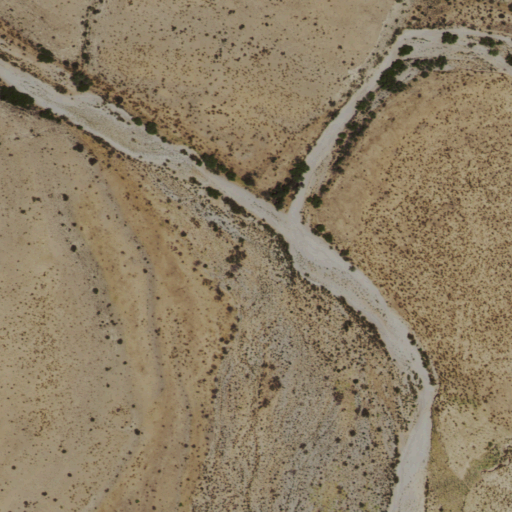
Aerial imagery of valley in New Mexico named Lewis Canyon containing only shrub